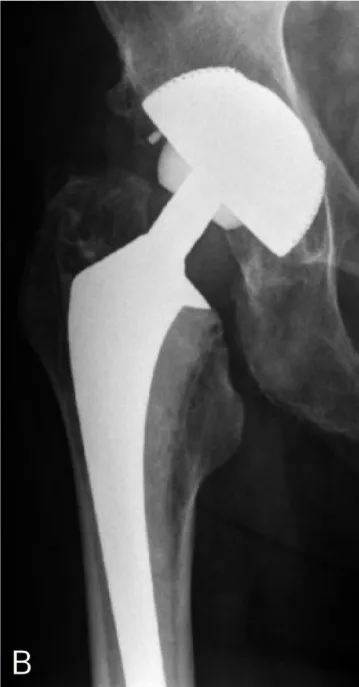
8 years later . The X-ray 8 years later (B) was done in an external clincic, so unfortunately the complete endosprosthesis is not illustrated. The metaphyseal part shows no loosing. The patient is content and has no symptoms or complaints. Therefore, a current x-ray imaging is unnecessary.
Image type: radiology (x_ray)